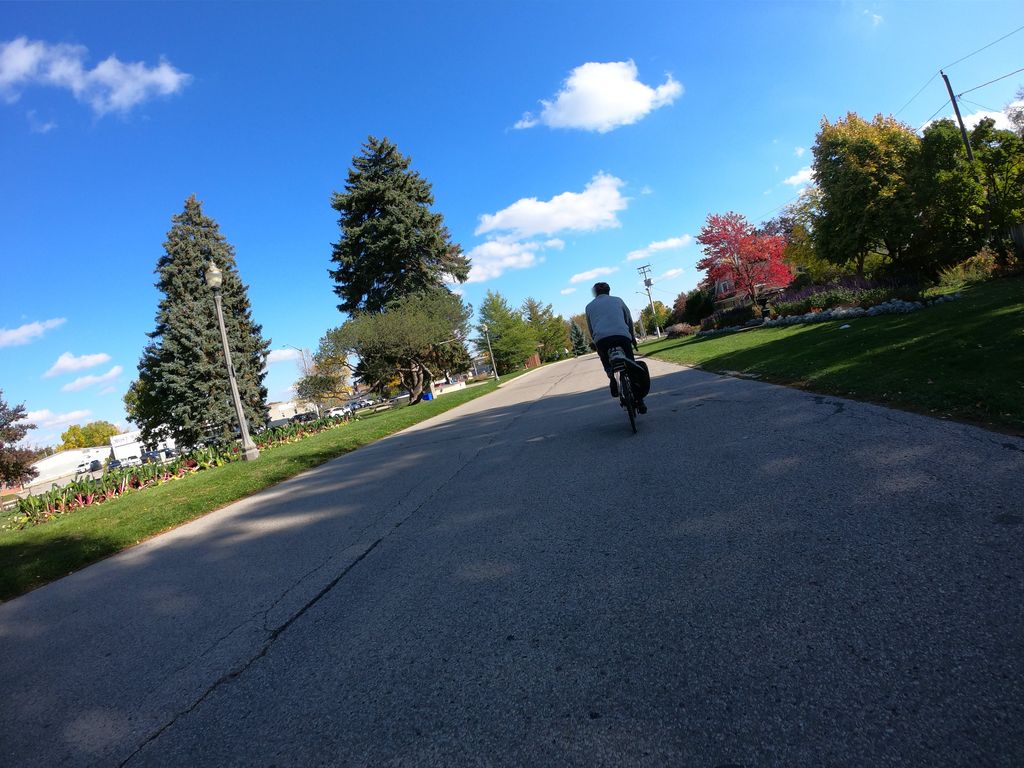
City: kitchener-waterloo